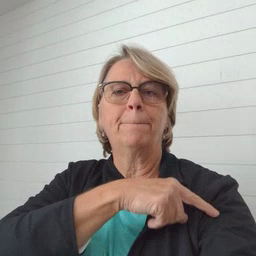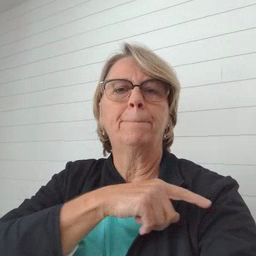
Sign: arm